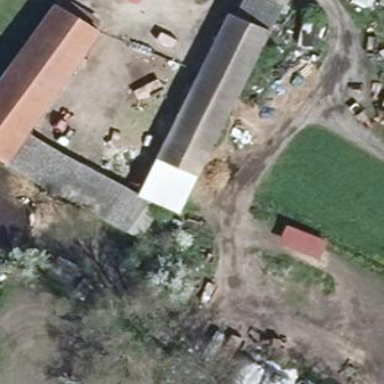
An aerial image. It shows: Gabled farm auxiliary building with grey roof. The roof is oriented along the structure.